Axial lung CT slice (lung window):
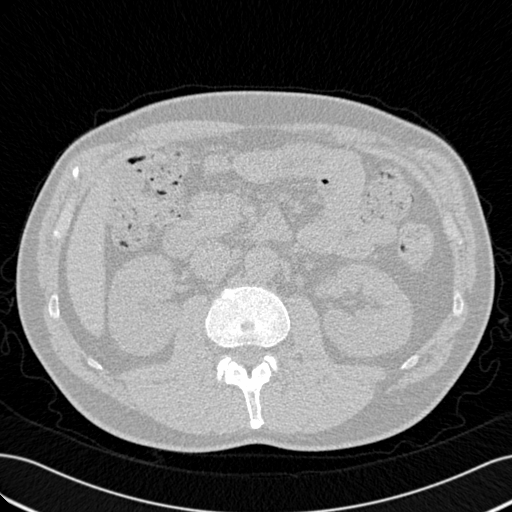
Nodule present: no